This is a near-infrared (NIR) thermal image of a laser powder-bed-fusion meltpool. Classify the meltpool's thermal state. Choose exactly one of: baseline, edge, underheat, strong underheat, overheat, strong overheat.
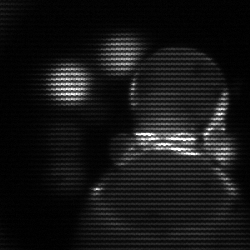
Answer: edge